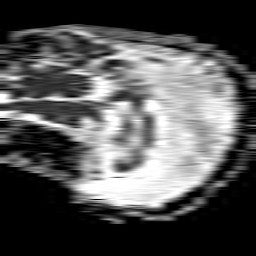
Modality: ADC
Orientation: sagittal
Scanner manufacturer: philips
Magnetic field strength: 1.5 T
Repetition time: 4.6 s
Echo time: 0.09059 s